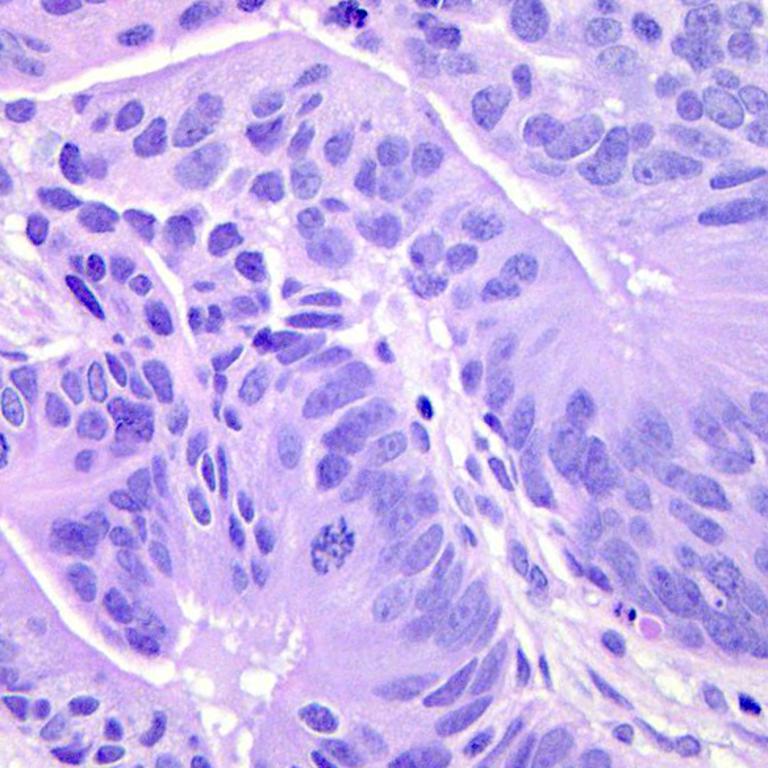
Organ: colon
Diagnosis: adenocarcinomas